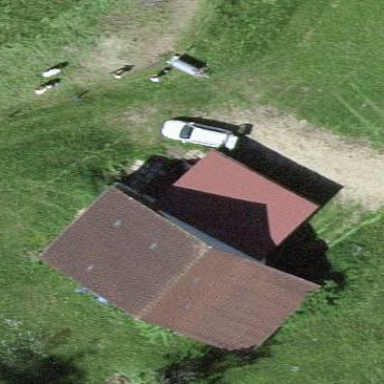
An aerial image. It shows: Shelter building.